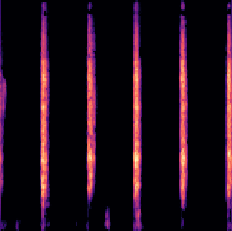
Sound class: Clock tick